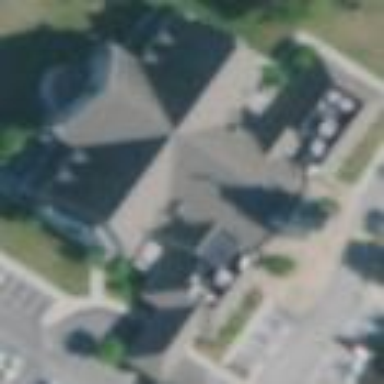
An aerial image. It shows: Beautiful church building.